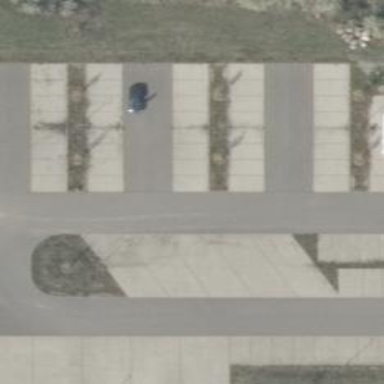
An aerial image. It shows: Asphalt parking aisle along service road.